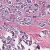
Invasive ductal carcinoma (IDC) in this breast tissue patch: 1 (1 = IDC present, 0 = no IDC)